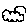
Label: cloud